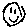
Label: smiley face